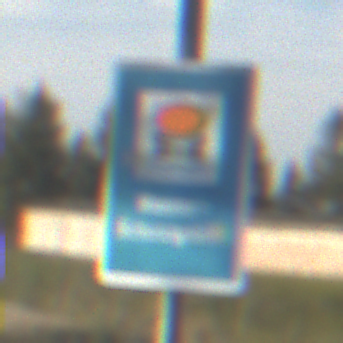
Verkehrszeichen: Wasserschutzgebiet
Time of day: MorningAfternoon
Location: Outdoor (Nature)
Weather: Clear
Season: NotSpecified
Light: Natural